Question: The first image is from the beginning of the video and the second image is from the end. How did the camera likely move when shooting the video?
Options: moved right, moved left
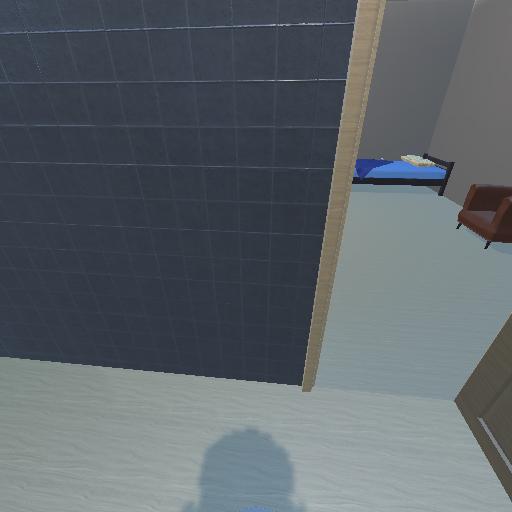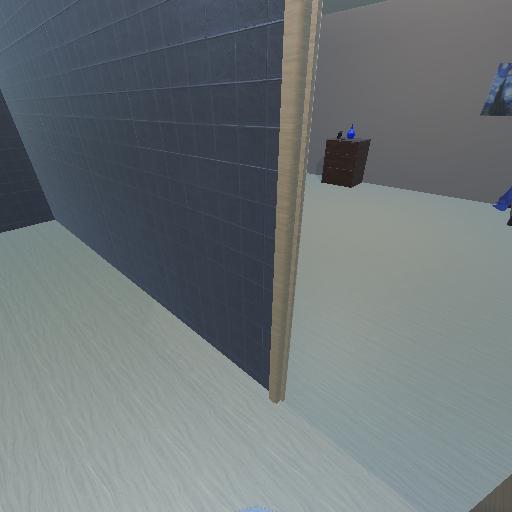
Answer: moved right